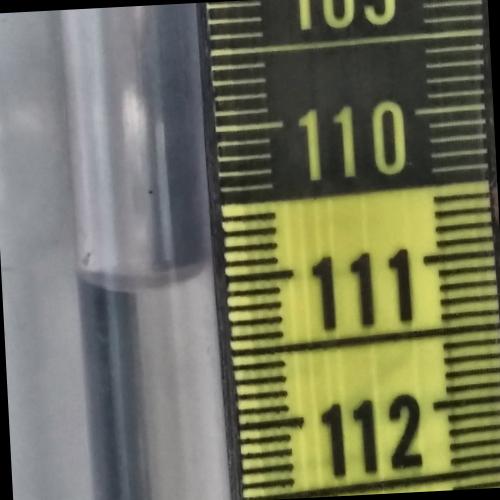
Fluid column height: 111.0 cm